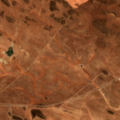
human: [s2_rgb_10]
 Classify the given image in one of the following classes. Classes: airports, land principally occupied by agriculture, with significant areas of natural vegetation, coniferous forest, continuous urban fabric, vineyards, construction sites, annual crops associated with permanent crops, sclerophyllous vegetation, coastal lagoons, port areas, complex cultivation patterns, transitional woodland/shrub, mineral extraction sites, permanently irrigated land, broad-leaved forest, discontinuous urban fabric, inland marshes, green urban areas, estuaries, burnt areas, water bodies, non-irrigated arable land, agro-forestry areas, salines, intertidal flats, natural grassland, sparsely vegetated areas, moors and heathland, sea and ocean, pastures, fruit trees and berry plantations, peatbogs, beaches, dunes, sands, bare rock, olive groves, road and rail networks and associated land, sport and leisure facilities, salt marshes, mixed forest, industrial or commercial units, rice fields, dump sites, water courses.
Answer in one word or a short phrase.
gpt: non-irrigated arable land, land principally occupied by agriculture, with significant areas of natural vegetation